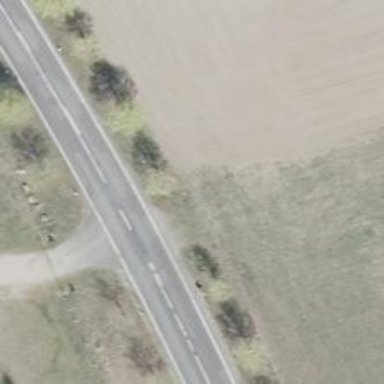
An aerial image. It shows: Secondary road with asphalt surface.